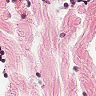
Metastatic tissue present: no